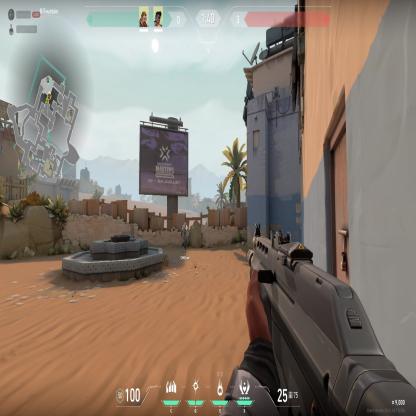
Label: teammate